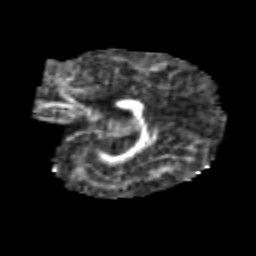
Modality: FA
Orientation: sagittal
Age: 6
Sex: female
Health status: healthy